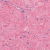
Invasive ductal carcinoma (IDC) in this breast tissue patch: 0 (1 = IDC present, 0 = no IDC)